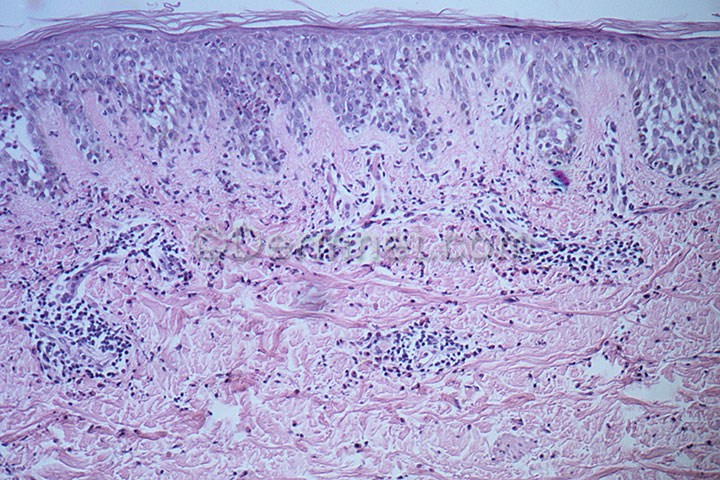
Disease: Bullous Disease Photos